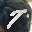
Label: 7